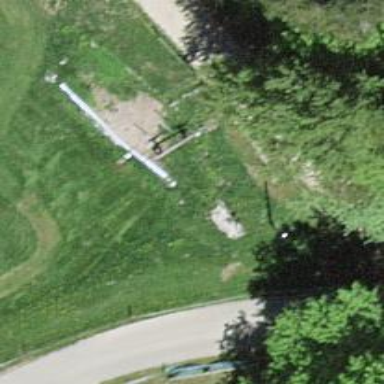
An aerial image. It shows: Playground featuring zipwire.